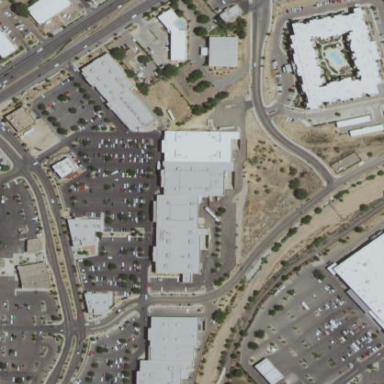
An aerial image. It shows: Retail area.